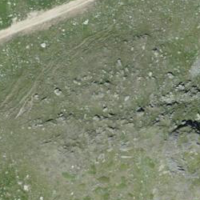
EUNIS habitat code: 26
Species observed at this site:
Upupa epops